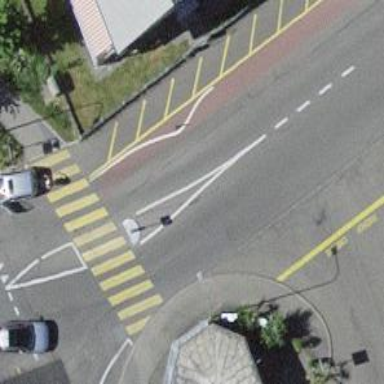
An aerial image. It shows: Traffic calming feature called choker.